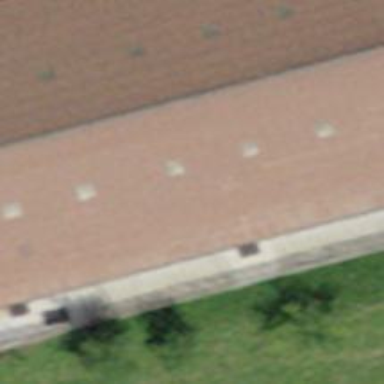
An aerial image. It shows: Barn.